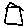
Label: house